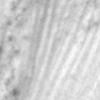
Label: change